Question: I have a linearlayout in scrollview
'''
<ScrollView
android:id="@+id/scrollID"
android:layout_width="match_parent"
android:layout_height="80dip"
android:visibility="gone"
android:background="@android:color/darker_gray"
android:hapticFeedbackEnabled="true"
>
<LinearLayout
android:layout_width="match_parent"
android:layout_height="match_parent"
android:orientation="vertical"
android:background="@android:color/black"
android:id="@+id/showInfoLayout">
</LinearLayout>
</ScrollView>
'''
and in code i changes scrollView width and height than app crashes my code of change is
'''
@Override
public boolean onDoubleTap(MotionEvent e) {
routeScrollView.setLayoutParams(new ViewGroup.LayoutParams(
ViewGroup.LayoutParams.MATCH_PARENT,
ViewGroup.LayoutParams.WRAP_CONTENT));
return true;
}
'''
the double tap event works fine and logcat is as following

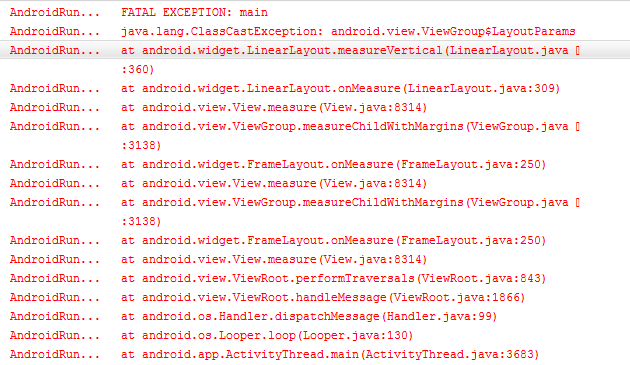
Answer: 1) Your LinearLayout's layout_height should wrap content
2) Replace ViewGroup.LayoutParams by (TypeOfScrollViewParent).LayoutParams